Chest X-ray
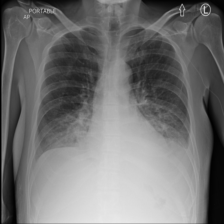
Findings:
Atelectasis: positive
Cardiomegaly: negative
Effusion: negative
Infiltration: negative
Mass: negative
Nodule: negative
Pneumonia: negative
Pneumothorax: negative
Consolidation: positive
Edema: negative
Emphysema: negative
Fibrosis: negative
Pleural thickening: negative
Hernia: negative